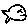
Label: fish